This continuous-wavelet-transform scalogram was computed from a bearing vibration snapshot. Diagnose the bearing from this image, choosing from: normal, inner_race, outer_race, ball.
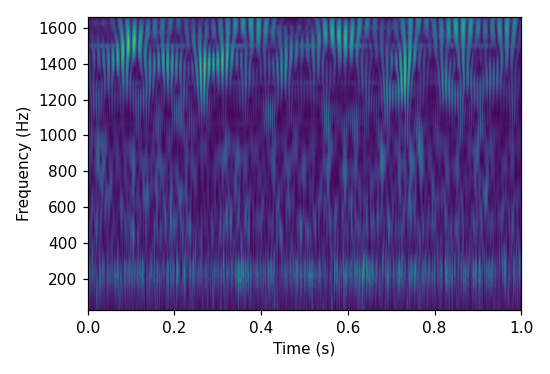
Answer: normal